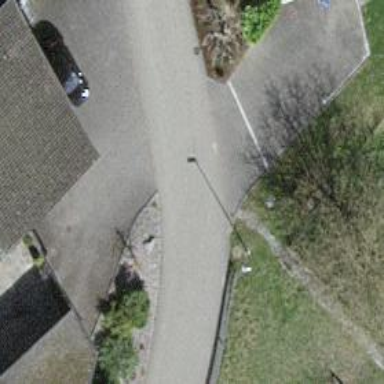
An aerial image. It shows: Asphalt road in residential area.